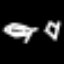
Label: diamond